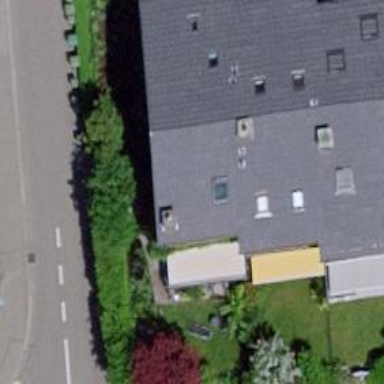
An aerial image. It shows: Terrace building with gabled roof.